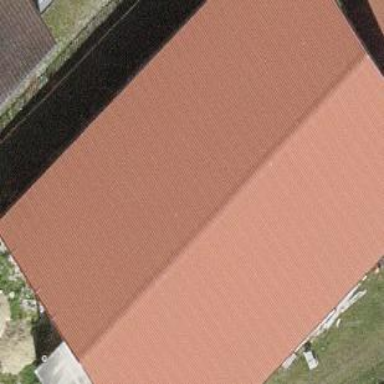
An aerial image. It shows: Commercial building.